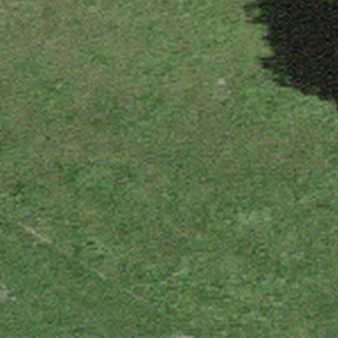
Label: other